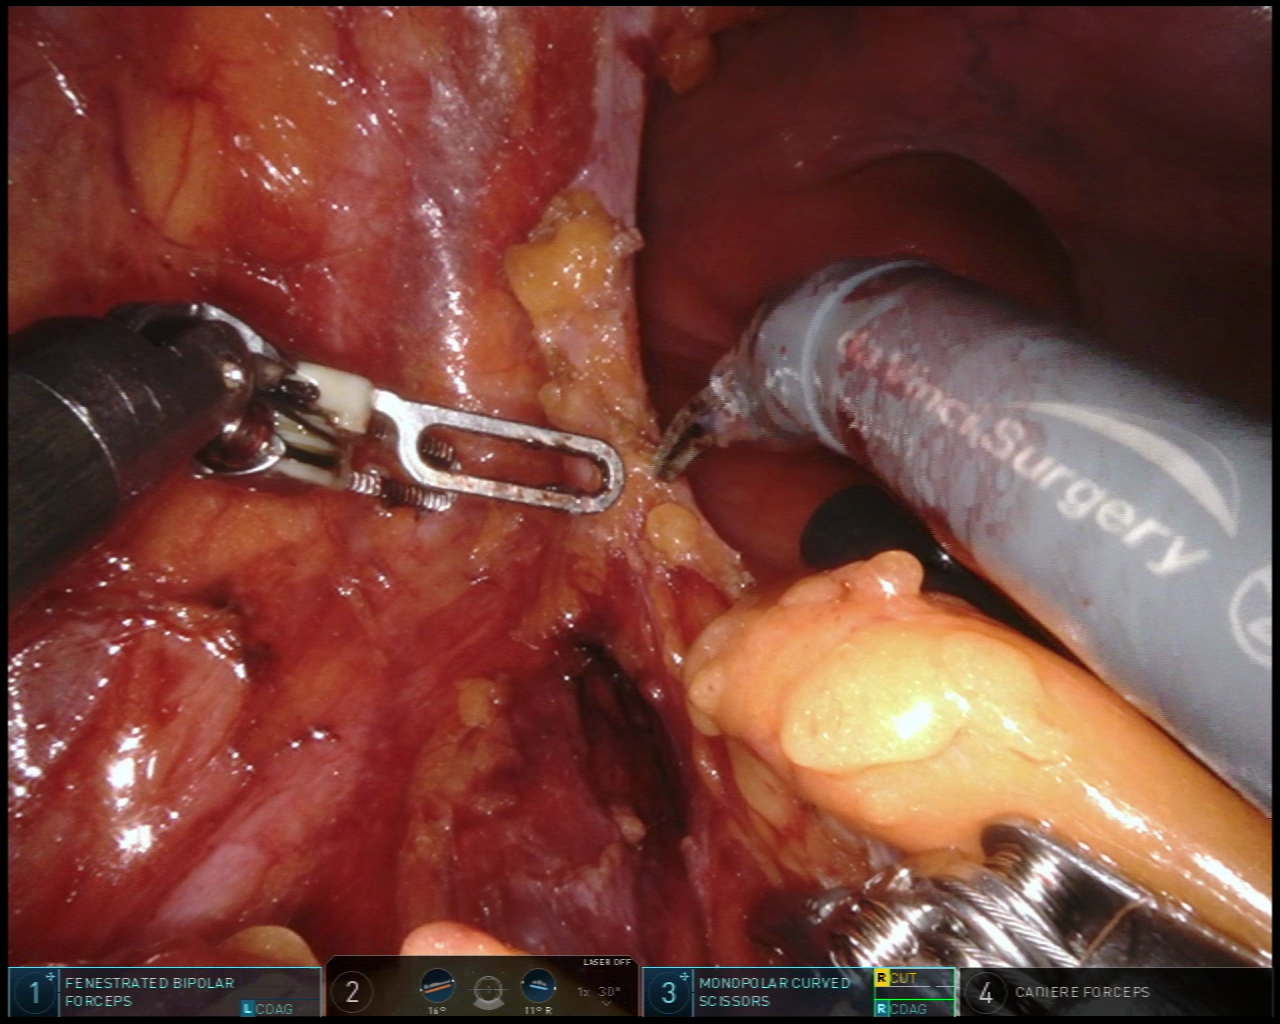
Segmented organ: ureter
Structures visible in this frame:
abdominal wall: yes
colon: no
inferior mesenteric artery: no
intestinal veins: no
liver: no
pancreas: no
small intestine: no
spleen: no
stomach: no
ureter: yes
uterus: no
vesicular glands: no